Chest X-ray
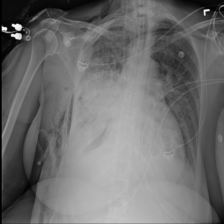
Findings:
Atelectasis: negative
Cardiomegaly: positive
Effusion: positive
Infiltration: negative
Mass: negative
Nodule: negative
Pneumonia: negative
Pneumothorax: positive
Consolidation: negative
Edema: negative
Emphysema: positive
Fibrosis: negative
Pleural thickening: negative
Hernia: negative